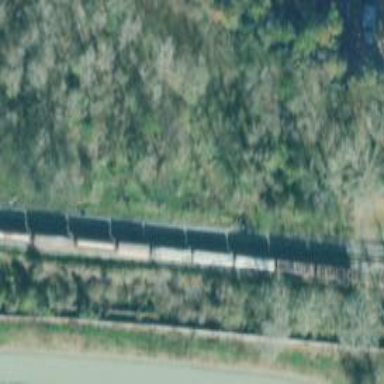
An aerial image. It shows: Railway siding for service.